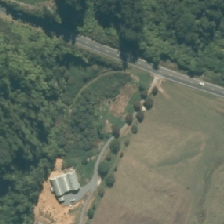
Land cover: indigenous_forest